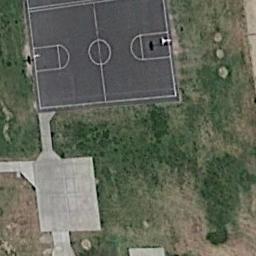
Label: basketball_court